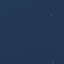
Land use / land cover class: SeaLake